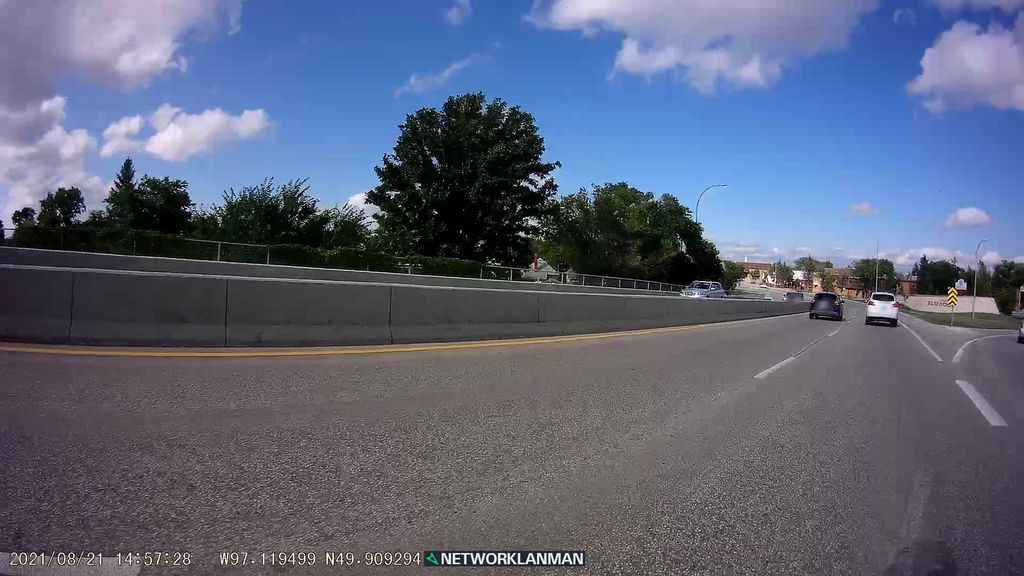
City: winnipeg